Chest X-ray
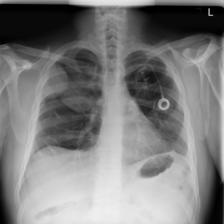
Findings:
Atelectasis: negative
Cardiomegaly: negative
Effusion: negative
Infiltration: negative
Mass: positive
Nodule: negative
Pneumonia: negative
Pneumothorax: negative
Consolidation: negative
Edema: negative
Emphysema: negative
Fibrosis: negative
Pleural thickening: negative
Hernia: negative